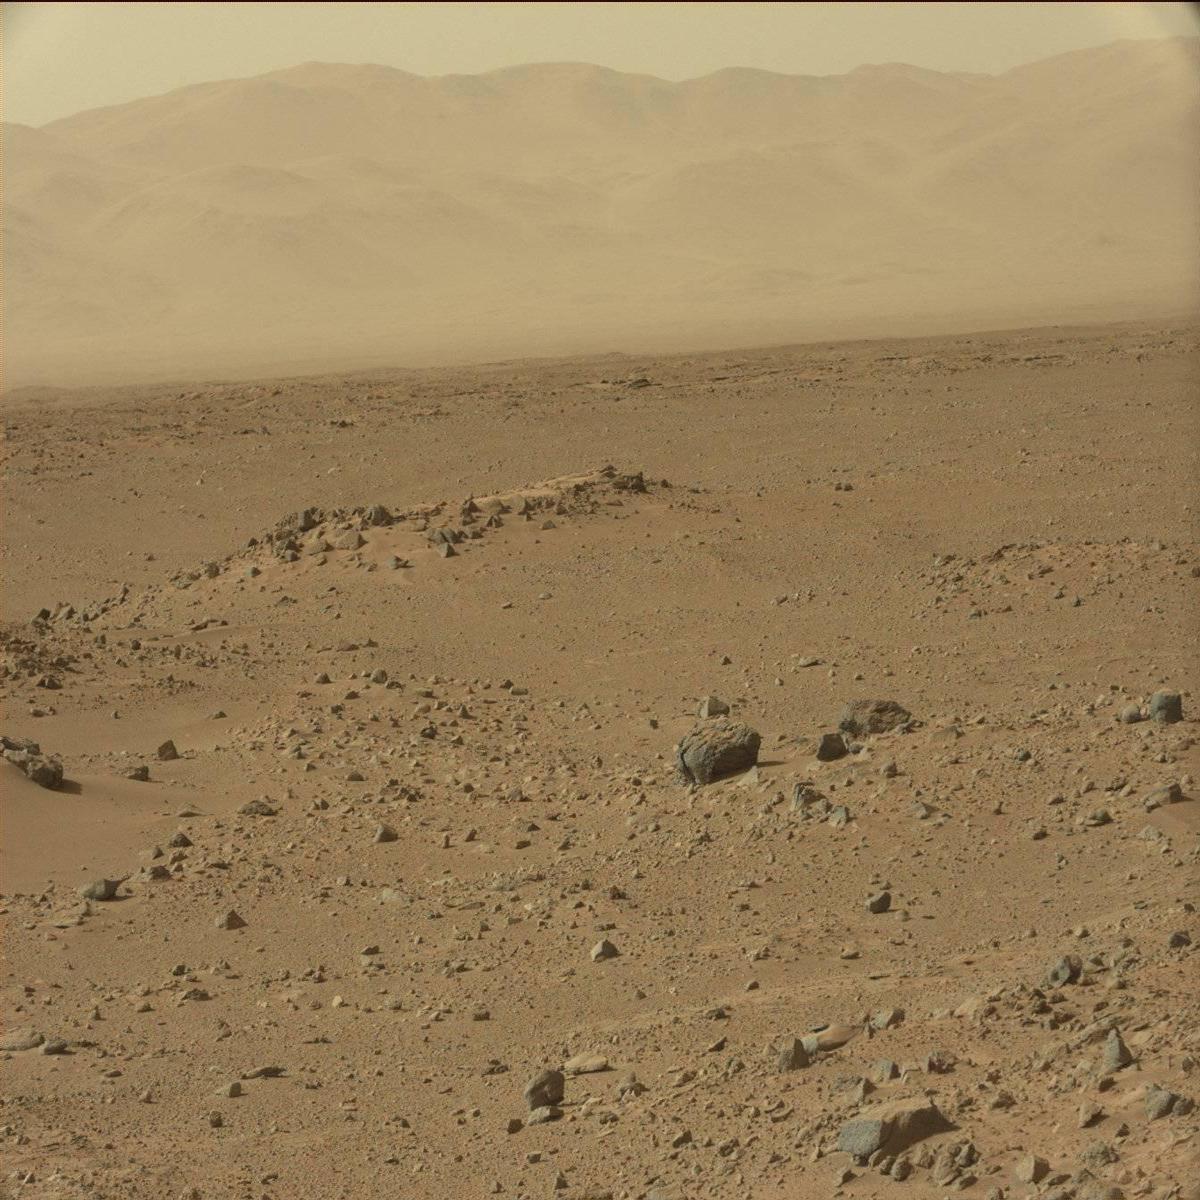
Terrain classes present: Bedrock, Ridge, Rock, Sand / Soil, Sky